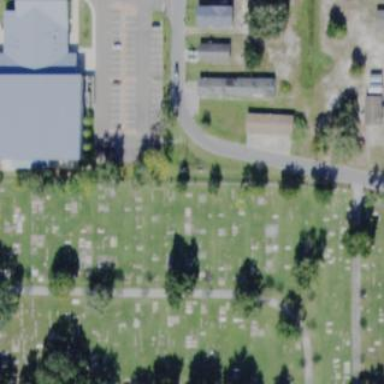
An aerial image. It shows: Cemetery.